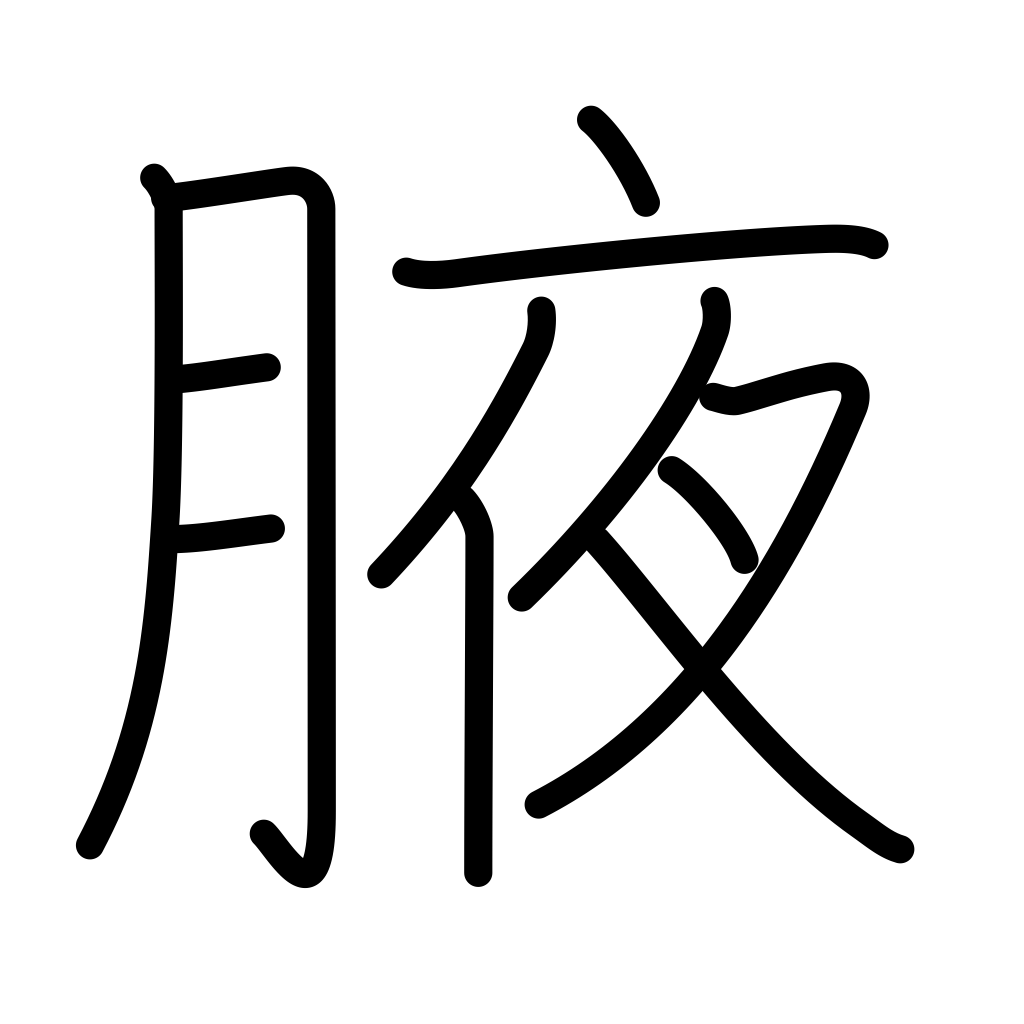
Meaning: armpit, side